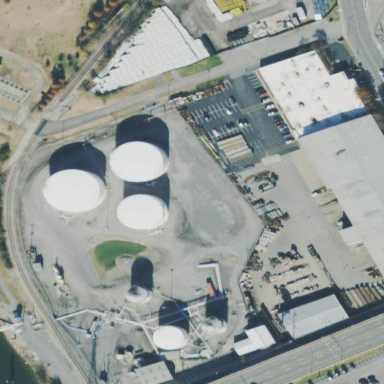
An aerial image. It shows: Industrial area designated as petroleum terminal.